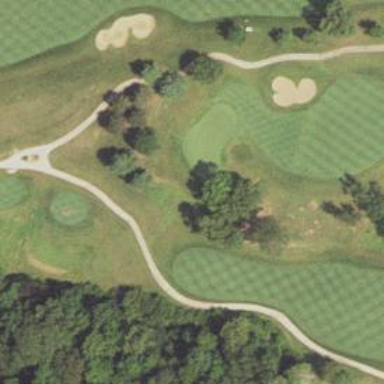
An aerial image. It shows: Asphalt path that serves as road and golf path.